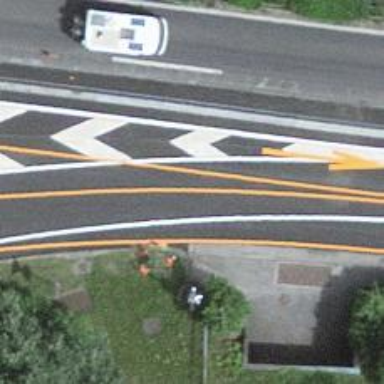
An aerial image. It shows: Asphalt motorway link.